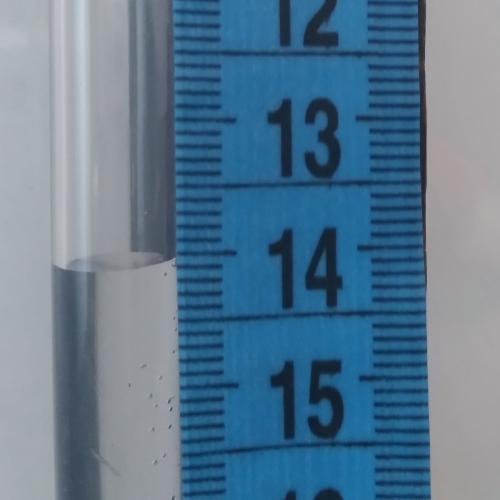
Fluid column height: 14.1 cm